You are looking at the raw vibration waveform of a rotating shaft. Diagnose the rotating machine from this image, choosing from: normal, misalignment, unbalance, looseness.
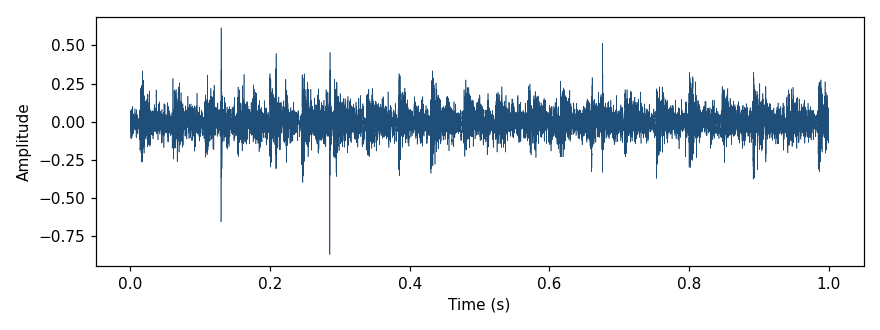
Answer: looseness